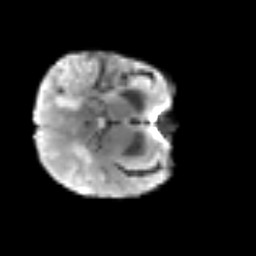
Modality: T2w
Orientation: axial
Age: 72
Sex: male
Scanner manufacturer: siemens
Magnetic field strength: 3 T
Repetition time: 3.2 s
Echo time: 0.081 s